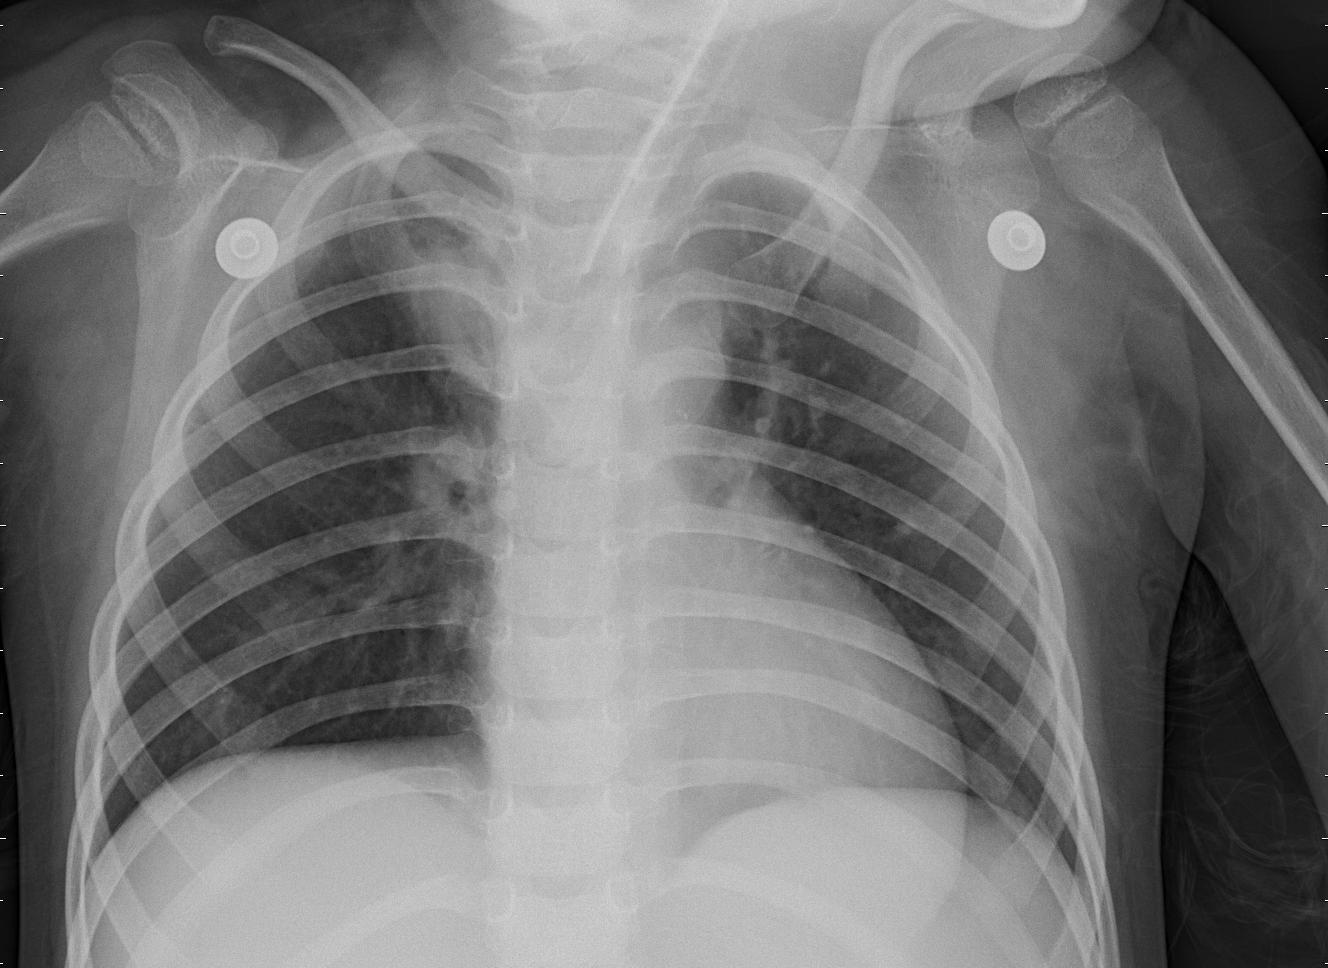
Diagnosis: PNEUMONIA